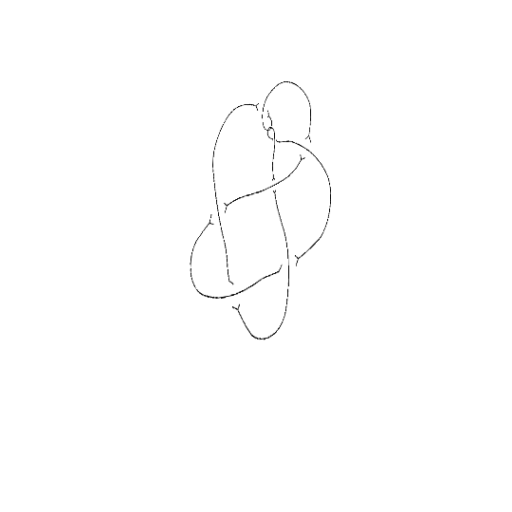
Crossing number: 9